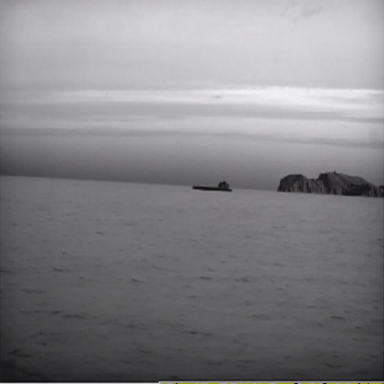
There is a liner in the infrared image.